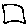
Label: square